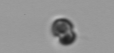
Label: Heterocapsa_rotundata